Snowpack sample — Buffalo Mountain, Silverthorne, Colorado, USA (2/22/26, 2:02 PM MST)
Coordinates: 39.622, -106.113
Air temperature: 33 °F
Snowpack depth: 63 cm
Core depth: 20 cm
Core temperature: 23 °F
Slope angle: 11°, slope face: 116°
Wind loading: low
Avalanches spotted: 0
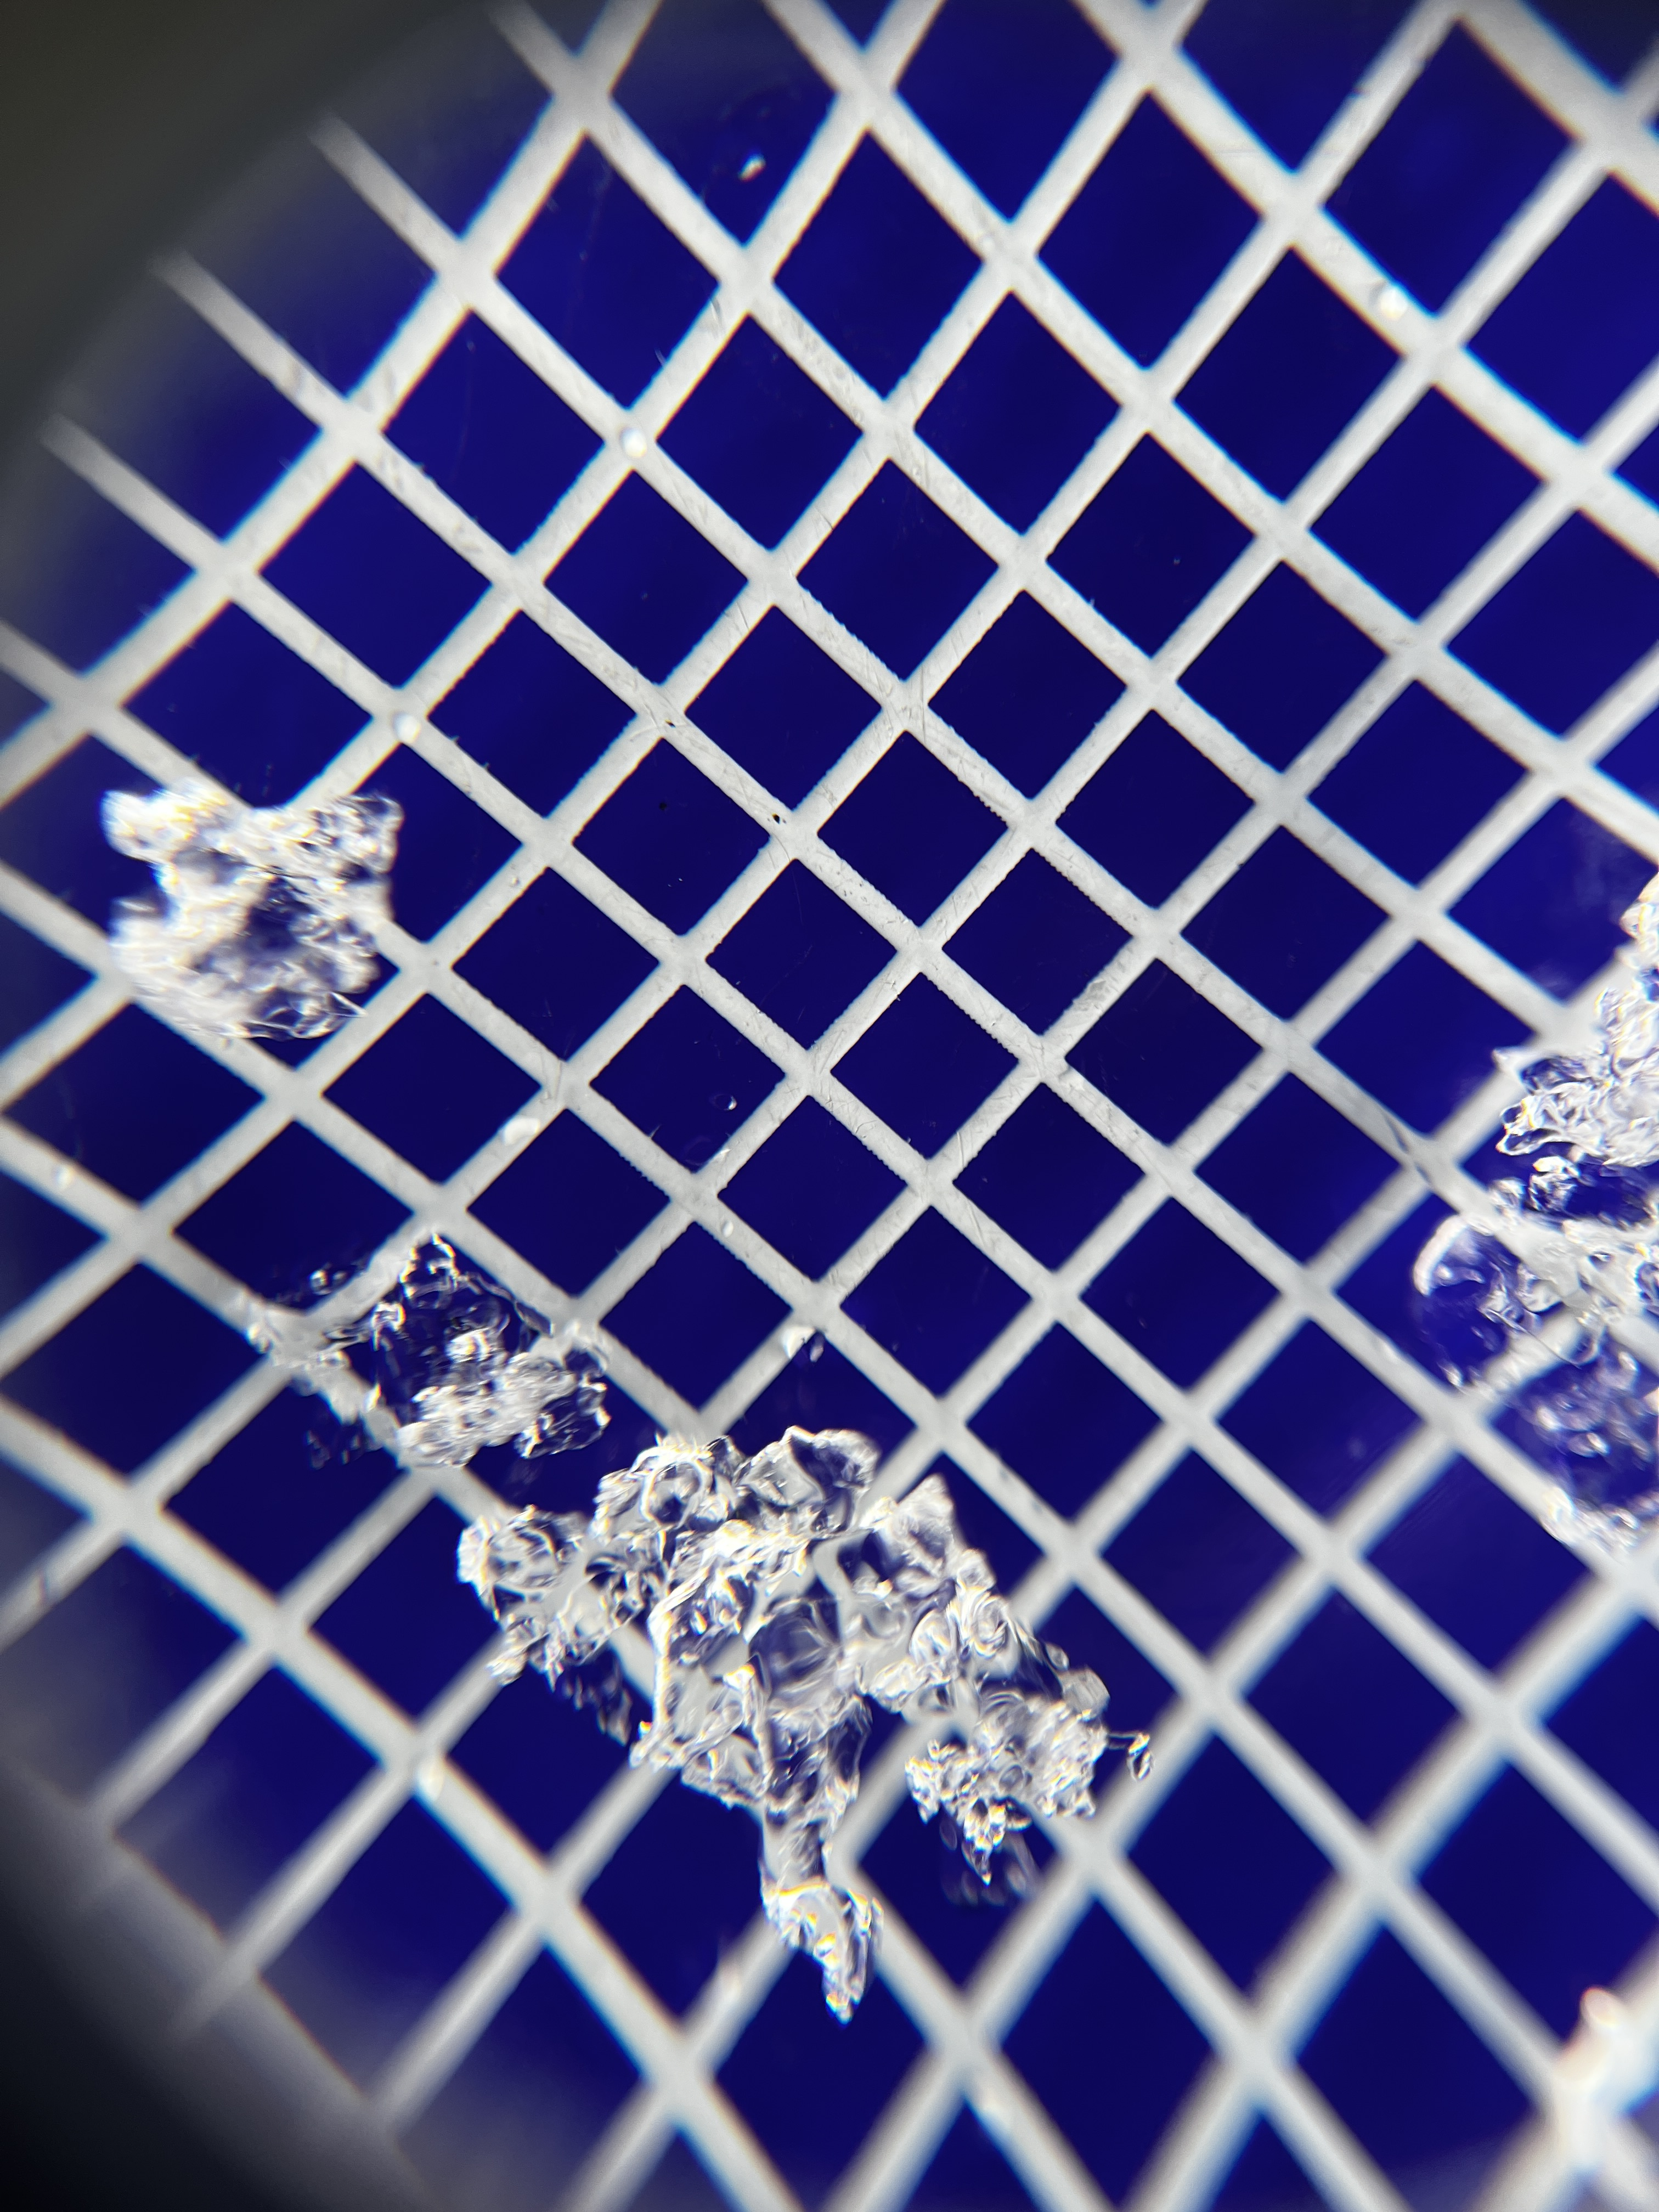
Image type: magnified_profile
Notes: In a firebreak similar to site 1, minimal wind loading with no spotted avalanches (not many faces in view though)